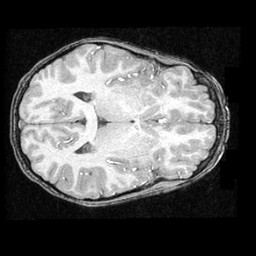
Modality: T1w
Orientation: axial
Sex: male
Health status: ill
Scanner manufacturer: ge
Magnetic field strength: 1.5 T
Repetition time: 21 s
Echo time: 0.008 s